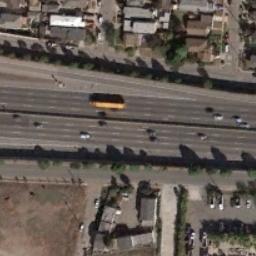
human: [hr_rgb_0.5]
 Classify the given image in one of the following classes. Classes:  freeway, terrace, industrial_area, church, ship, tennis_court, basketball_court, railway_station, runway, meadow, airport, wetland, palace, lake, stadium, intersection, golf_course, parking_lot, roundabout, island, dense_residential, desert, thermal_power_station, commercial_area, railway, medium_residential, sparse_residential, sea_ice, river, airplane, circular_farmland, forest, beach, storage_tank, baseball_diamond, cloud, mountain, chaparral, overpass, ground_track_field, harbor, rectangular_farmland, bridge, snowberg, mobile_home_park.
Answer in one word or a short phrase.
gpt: freeway